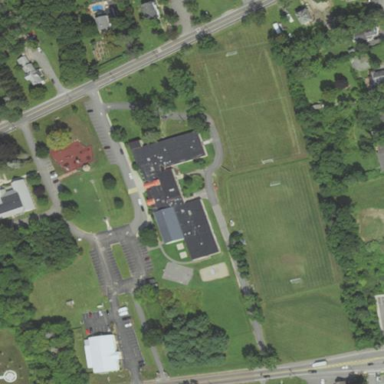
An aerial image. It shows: School.